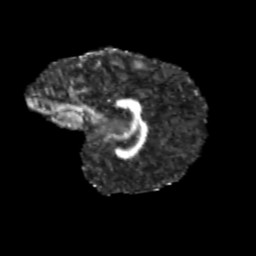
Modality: FA
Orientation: sagittal
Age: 10
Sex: male
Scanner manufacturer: siemens
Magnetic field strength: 3 T
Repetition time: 3.8 s
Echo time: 0.07 s